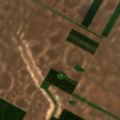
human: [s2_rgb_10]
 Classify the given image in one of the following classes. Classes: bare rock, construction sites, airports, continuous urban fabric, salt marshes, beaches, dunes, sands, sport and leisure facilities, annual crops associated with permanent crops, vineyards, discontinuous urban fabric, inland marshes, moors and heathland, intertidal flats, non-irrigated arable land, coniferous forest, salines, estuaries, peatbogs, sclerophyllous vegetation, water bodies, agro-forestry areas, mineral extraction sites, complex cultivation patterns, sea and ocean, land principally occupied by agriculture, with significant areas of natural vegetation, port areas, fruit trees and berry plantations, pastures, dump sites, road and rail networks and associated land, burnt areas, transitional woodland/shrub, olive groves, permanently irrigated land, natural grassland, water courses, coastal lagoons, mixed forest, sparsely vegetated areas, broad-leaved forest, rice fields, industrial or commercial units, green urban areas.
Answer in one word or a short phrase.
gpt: non-irrigated arable land